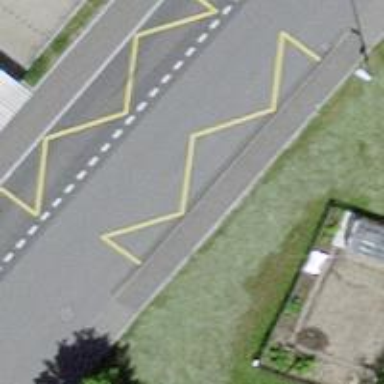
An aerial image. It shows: Bus stop with stop position for public transport.